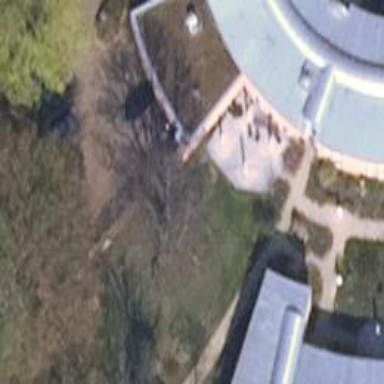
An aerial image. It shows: Building with flat roof covered in grass.